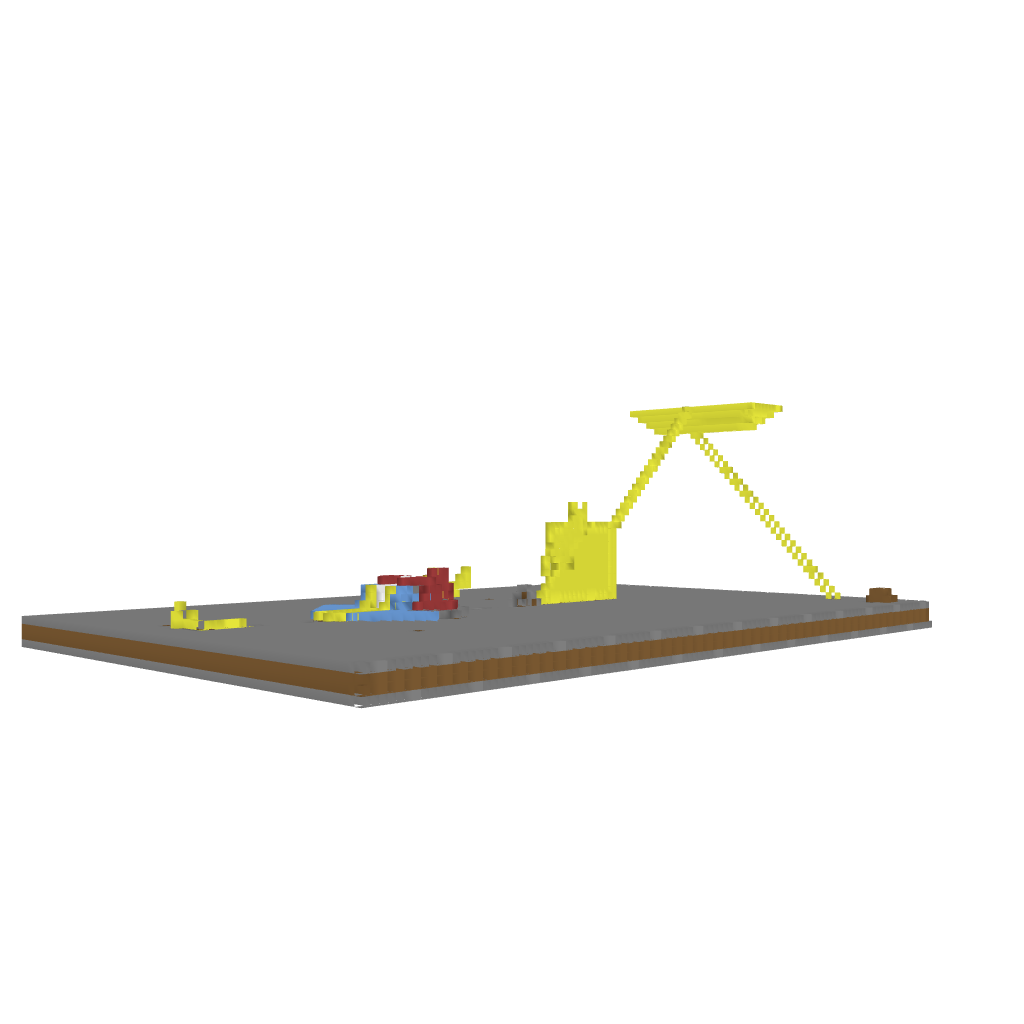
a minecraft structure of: Rollercoaster good quality